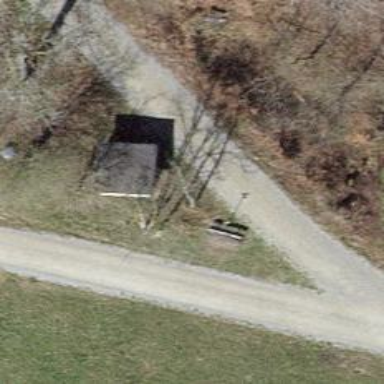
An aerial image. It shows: Bench for seating.